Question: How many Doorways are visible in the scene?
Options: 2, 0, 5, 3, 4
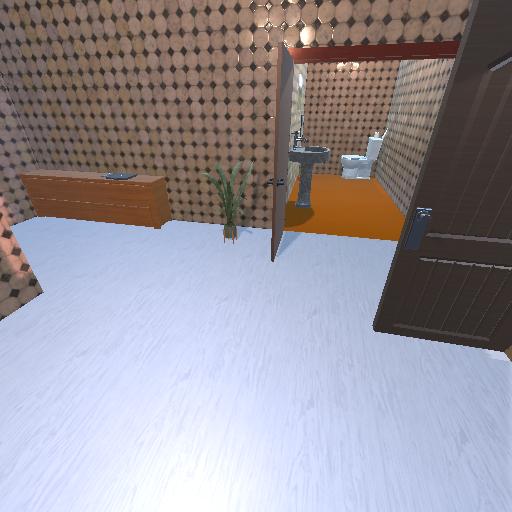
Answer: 2